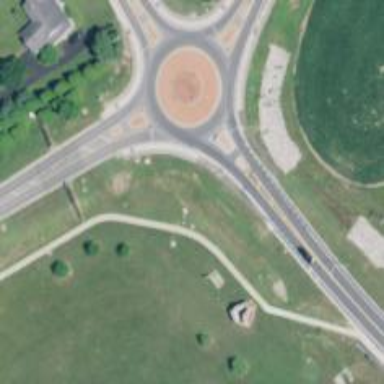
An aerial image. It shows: Secondary road with asphalt surface leading to roundabout junction. There is separate cycleway nearby.